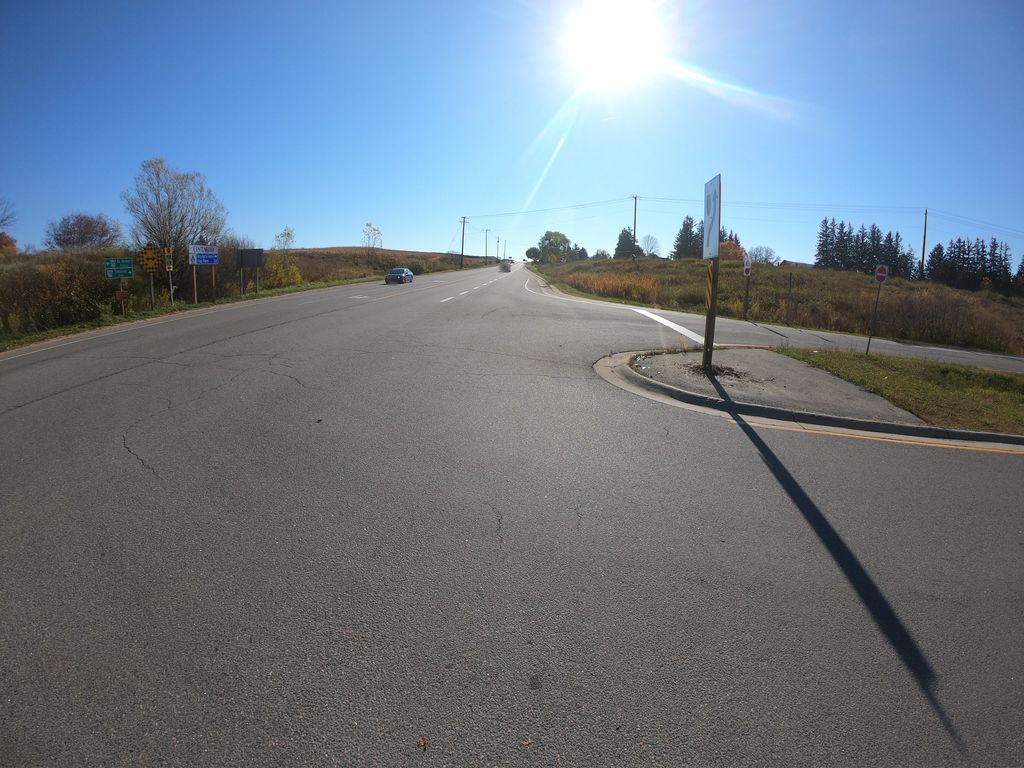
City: kitchener-waterloo